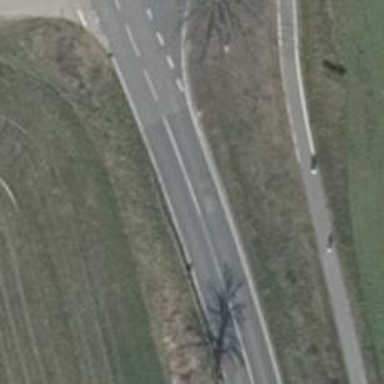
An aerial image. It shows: Secondary road with asphalt surface.